Field crop: tomato
Growth stage: 1
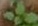
Species: solanum